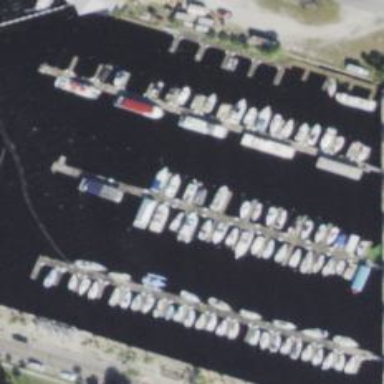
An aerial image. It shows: Marina area for leisure land.